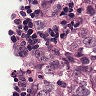
Metastatic tissue present: yes